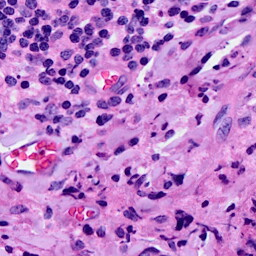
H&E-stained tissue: Breast